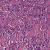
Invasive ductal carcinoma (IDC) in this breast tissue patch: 1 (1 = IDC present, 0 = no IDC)